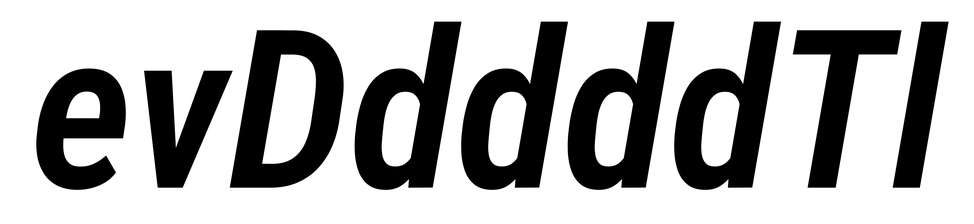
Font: Roboto-Italic_Condensed_SemiBold_Italic